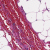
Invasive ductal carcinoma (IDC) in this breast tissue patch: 0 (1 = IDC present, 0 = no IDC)